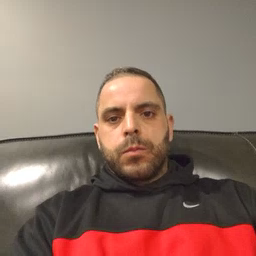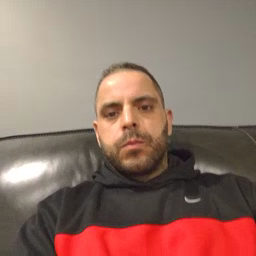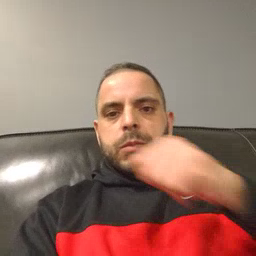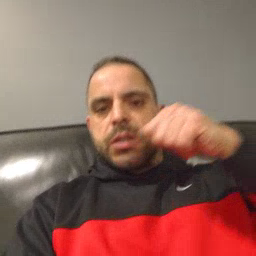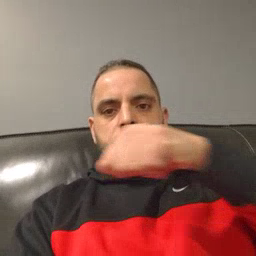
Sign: toothbrush